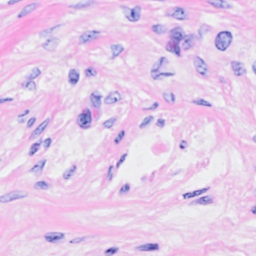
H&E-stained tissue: Breast